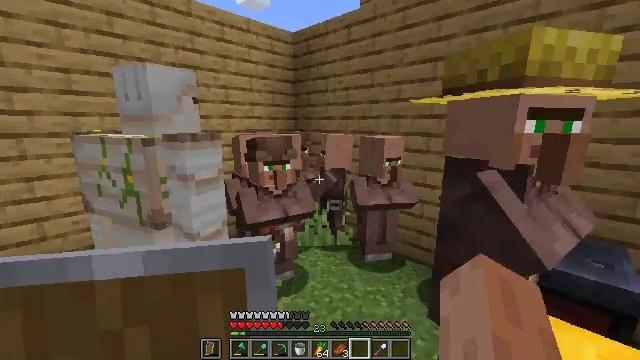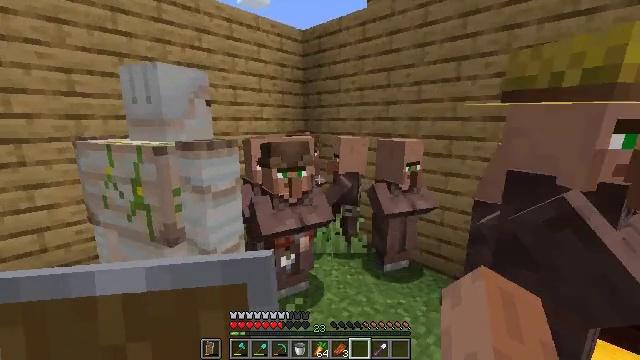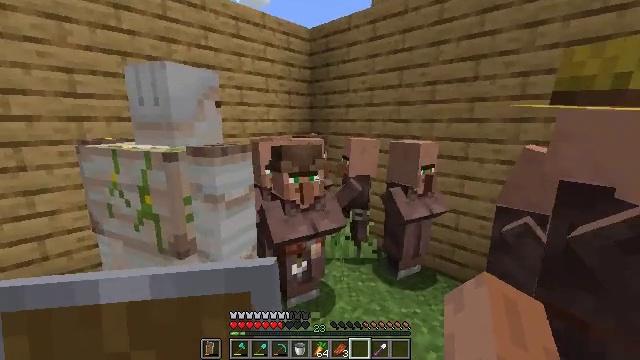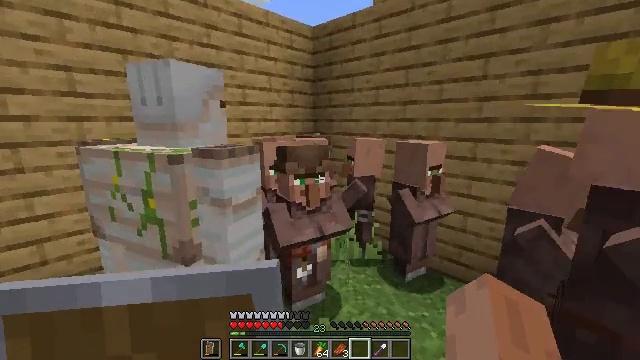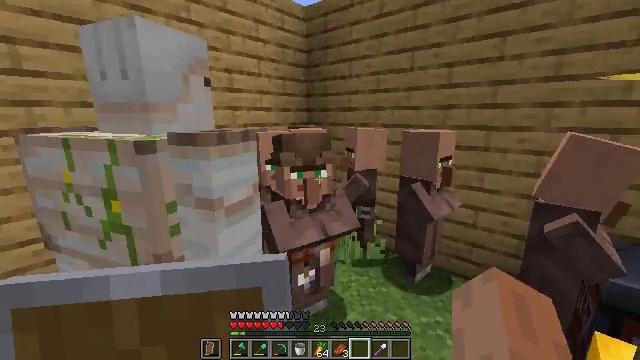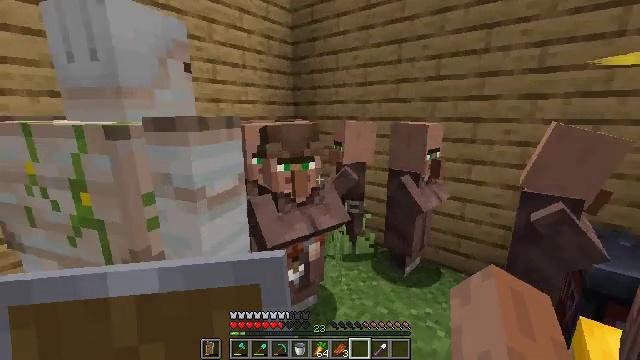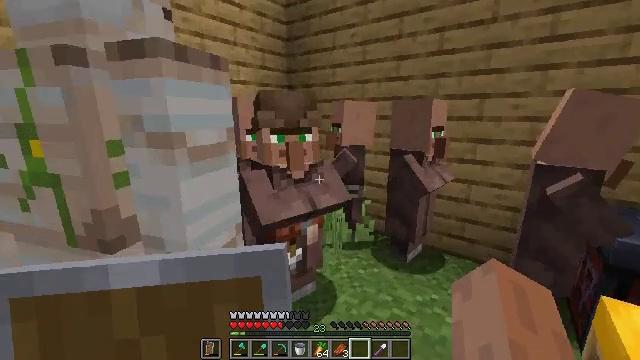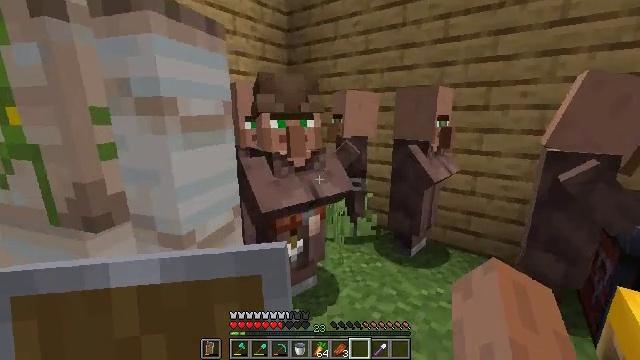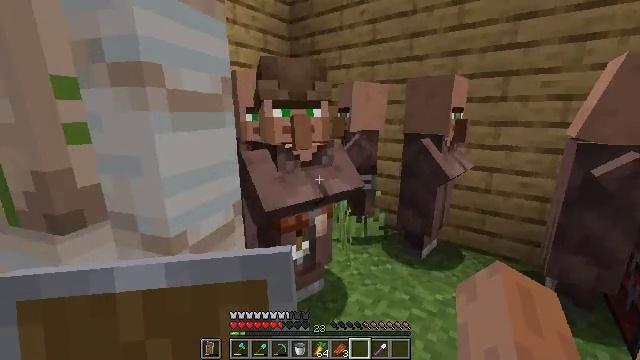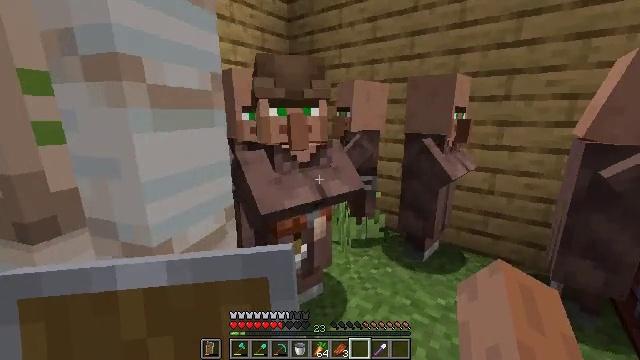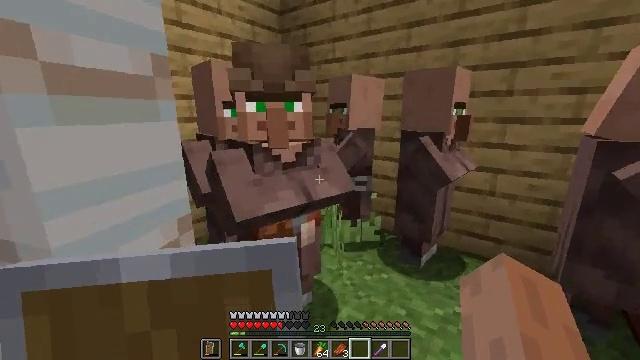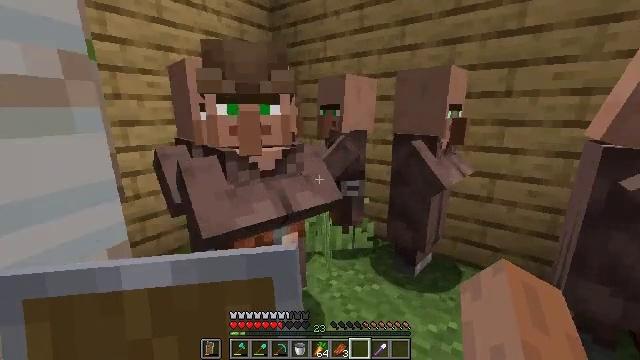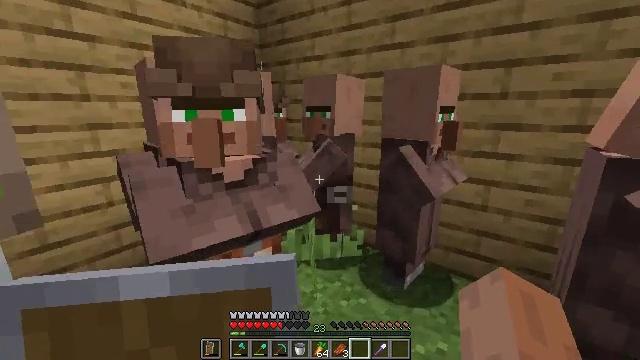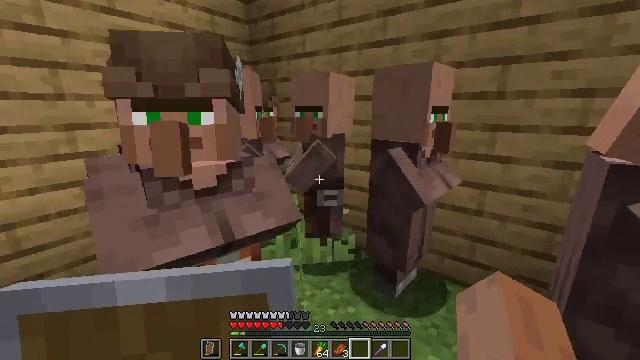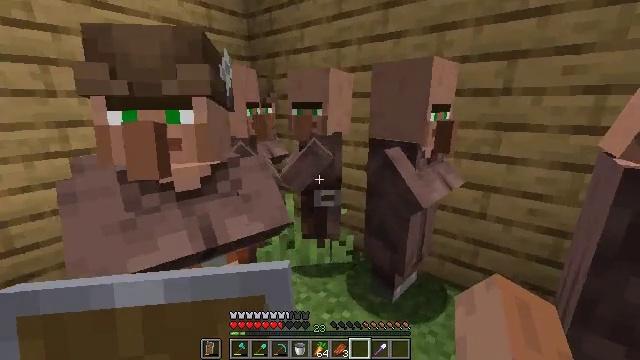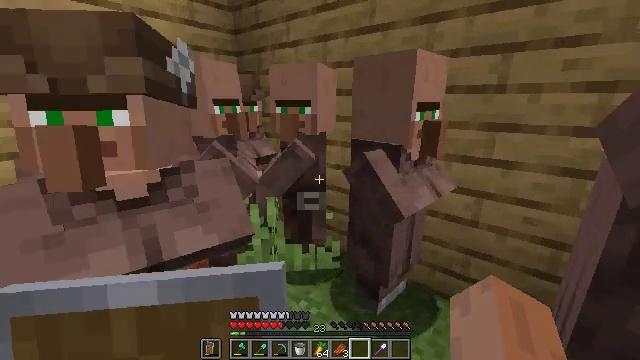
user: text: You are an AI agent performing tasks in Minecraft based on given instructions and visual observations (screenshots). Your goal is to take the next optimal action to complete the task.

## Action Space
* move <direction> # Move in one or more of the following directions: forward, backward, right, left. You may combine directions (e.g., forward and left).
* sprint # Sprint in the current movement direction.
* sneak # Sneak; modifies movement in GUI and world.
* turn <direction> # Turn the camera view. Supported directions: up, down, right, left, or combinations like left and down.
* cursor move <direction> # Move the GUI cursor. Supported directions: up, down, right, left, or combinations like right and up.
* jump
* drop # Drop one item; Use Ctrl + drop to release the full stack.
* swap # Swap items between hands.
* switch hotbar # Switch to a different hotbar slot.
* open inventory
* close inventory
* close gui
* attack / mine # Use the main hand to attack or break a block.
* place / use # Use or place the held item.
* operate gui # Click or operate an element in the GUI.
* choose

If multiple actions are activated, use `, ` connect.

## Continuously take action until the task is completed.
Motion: motion action
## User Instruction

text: Remove an iron shovel from the inventory.
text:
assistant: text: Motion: move forward and move left
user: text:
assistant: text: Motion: move forward and move left
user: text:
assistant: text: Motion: move forward
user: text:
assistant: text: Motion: move forward, turn right and down
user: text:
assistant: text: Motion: move forward, turn right
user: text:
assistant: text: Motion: turn right
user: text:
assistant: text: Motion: no_op
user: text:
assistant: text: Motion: no_op
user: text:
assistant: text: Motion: move forward and move right
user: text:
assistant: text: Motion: move forward and move right
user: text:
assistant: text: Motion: move forward and move right
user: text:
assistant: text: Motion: move forward and move right
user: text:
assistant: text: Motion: move forward and move right
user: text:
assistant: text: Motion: move forward and move right, turn left
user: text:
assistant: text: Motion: move right
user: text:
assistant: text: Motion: no_op
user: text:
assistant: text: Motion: turn up
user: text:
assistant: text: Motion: turn up
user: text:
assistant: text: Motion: turn right and up
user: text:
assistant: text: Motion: use / place
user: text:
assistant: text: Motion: use / place
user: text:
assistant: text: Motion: turn left
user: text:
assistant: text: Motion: turn left
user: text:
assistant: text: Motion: turn left
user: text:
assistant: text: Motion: no_op
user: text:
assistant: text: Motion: no_op
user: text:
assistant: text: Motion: use / place
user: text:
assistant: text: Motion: use / place
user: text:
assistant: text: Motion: no_op
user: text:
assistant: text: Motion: no_op